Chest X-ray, AP view. Patient: 24 years old, sex F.
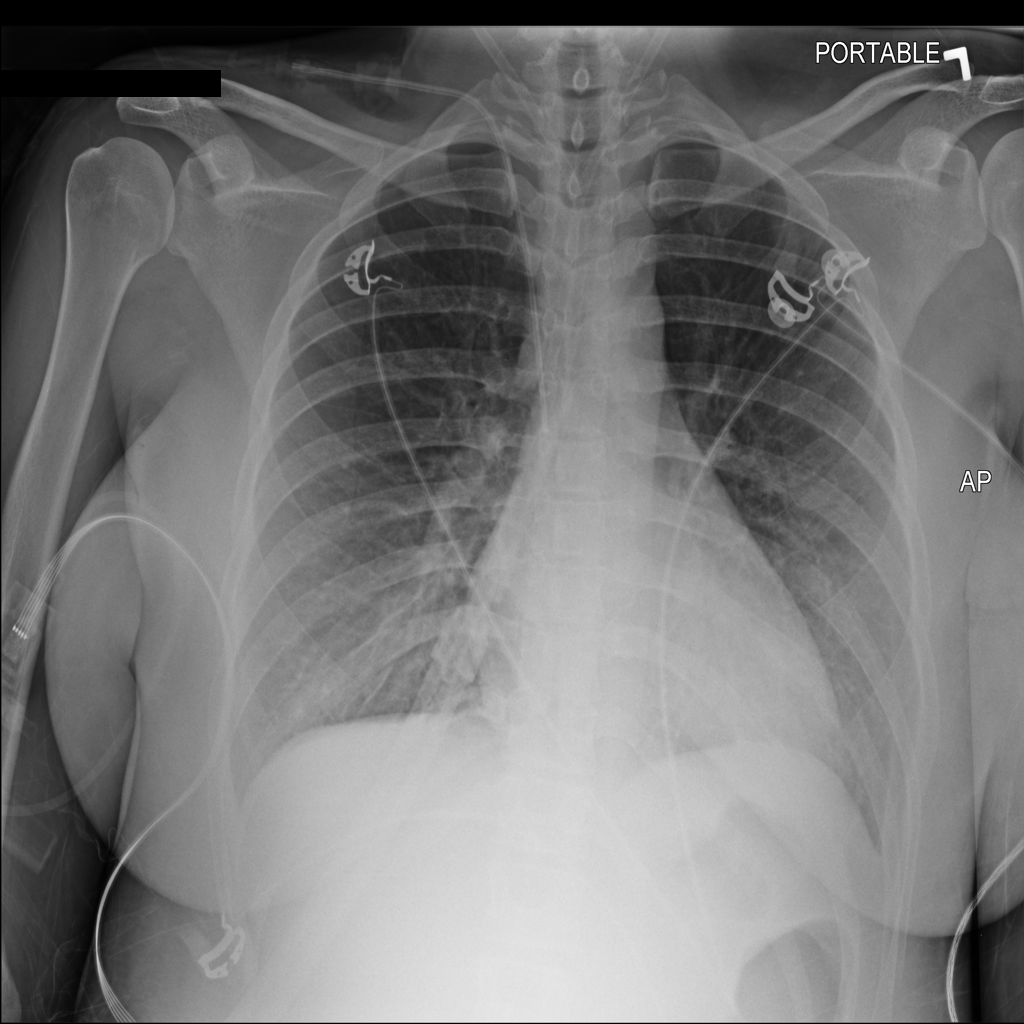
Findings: No Finding